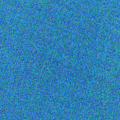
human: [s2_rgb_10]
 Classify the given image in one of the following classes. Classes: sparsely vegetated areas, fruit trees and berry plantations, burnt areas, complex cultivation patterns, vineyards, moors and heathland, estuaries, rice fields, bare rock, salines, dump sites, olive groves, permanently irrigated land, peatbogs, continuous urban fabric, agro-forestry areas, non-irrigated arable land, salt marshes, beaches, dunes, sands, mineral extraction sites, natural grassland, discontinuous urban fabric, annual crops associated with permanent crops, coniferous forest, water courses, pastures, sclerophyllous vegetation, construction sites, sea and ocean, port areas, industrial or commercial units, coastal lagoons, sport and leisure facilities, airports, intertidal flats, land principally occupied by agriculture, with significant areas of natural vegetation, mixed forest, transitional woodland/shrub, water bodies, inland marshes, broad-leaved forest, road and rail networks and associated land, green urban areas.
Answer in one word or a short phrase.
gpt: sea and ocean